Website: home-depot
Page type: billing-address
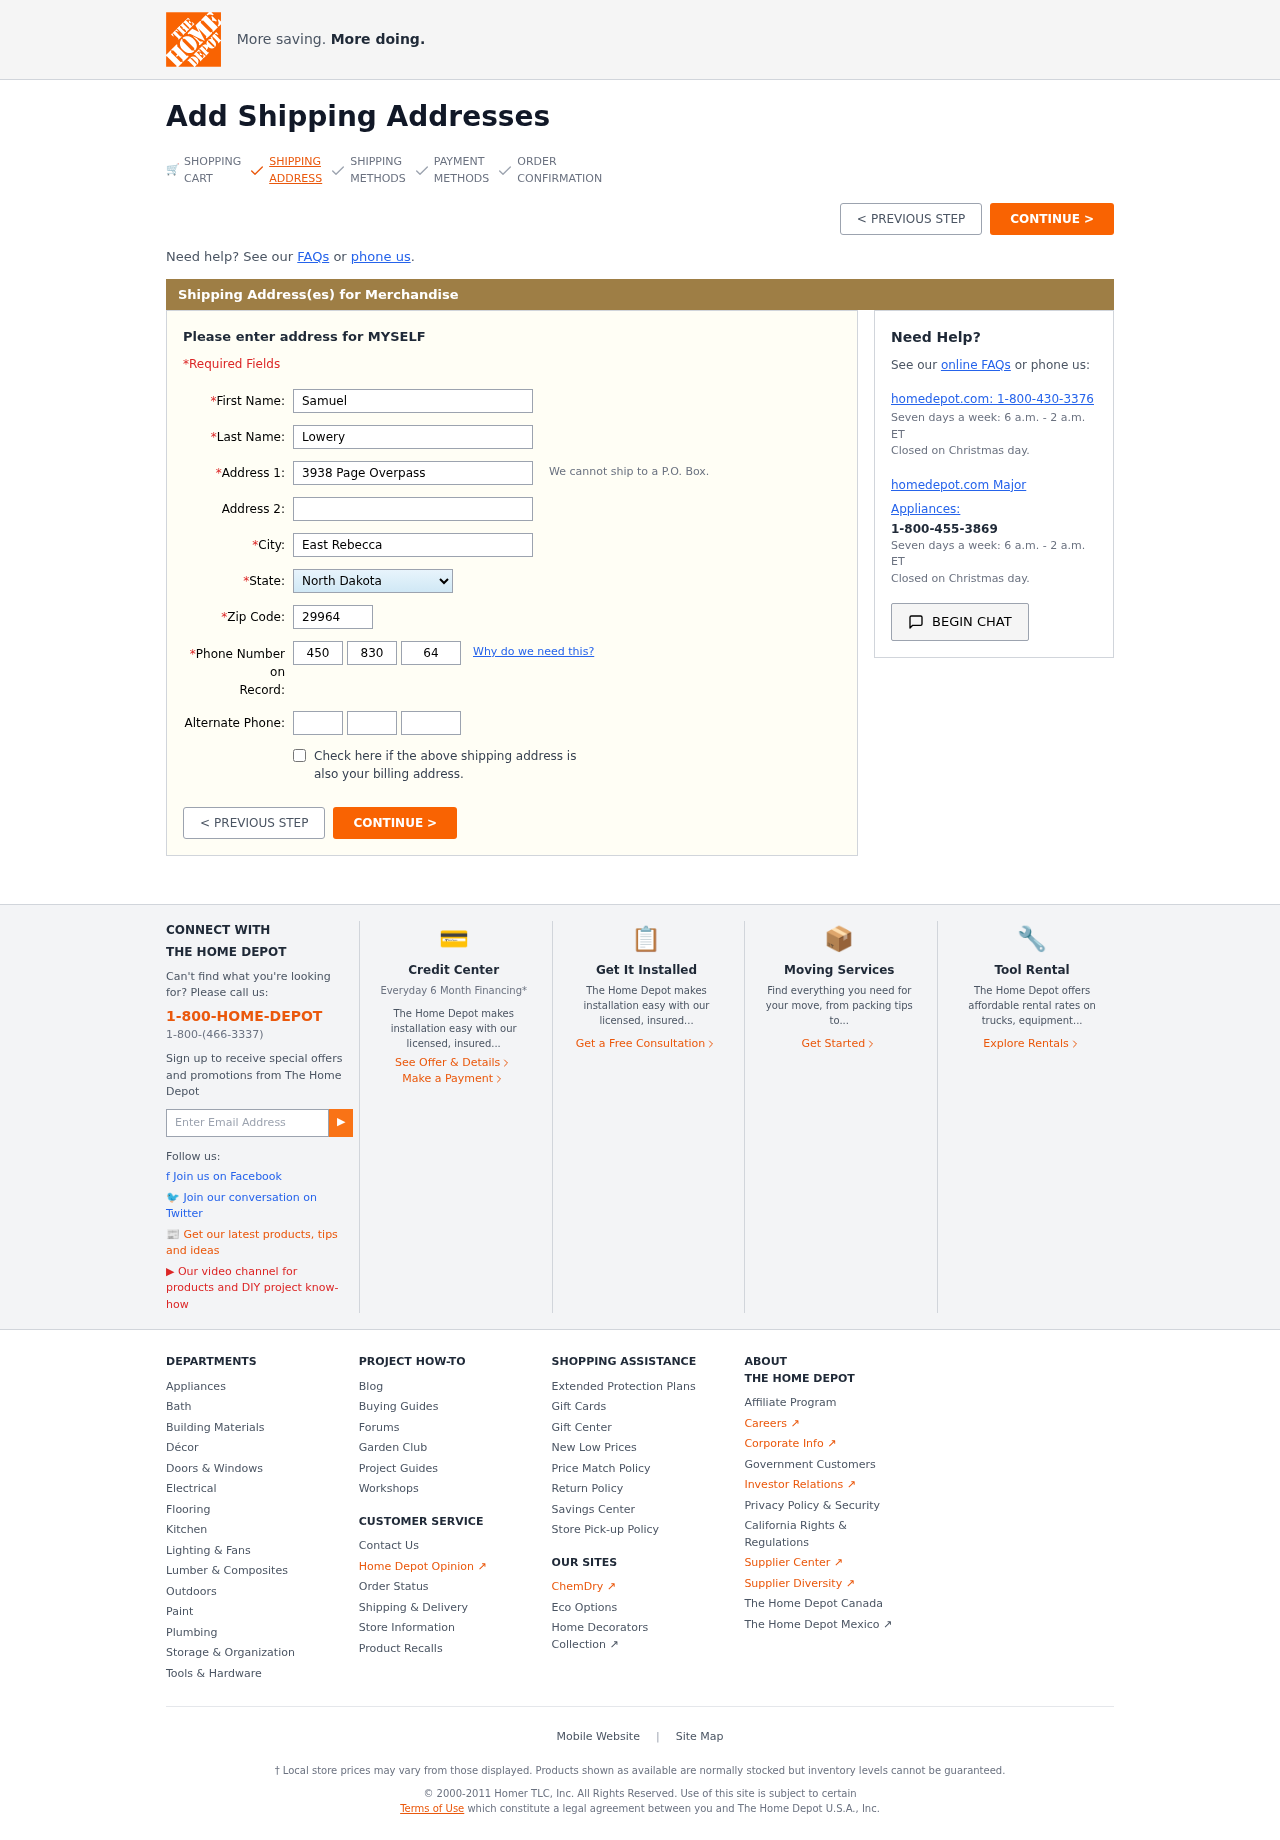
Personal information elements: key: PII_STATE
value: North Dakota
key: PII_FIRSTNAME
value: Samuel
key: PII_LASTNAME
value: Lowery
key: PII_STREET
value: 3938 Page Overpass
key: PII_CITY
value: East Rebecca
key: PII_POSTCODE
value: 29964
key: PII_PHONE_AREA
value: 450
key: PII_PHONE_PREFIX
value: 830
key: PII_PHONE_LINE
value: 6402
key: PII_PHONE_ALT_AREA
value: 518
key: PII_PHONE_ALT_PREFIX
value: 863
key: PII_PHONE_ALT_LINE
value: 1825